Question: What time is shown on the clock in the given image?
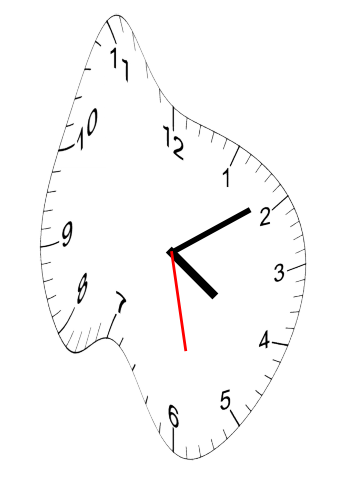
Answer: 04:09:28